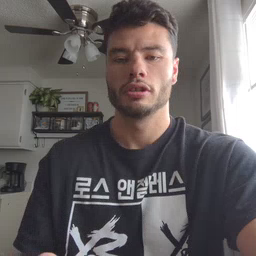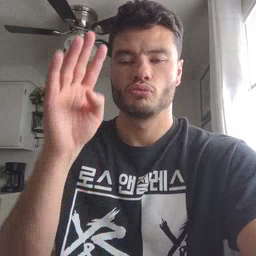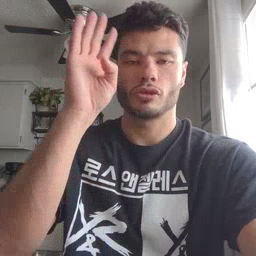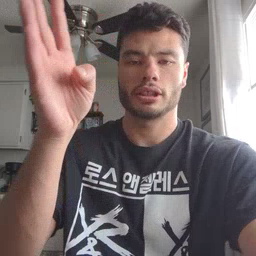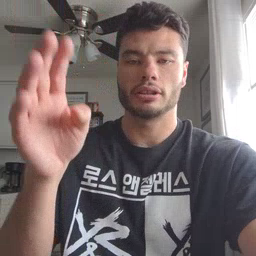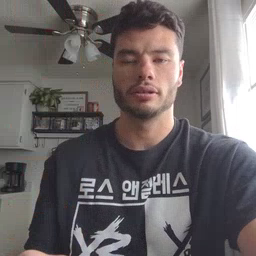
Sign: pretend